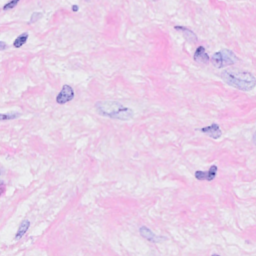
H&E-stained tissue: Breast